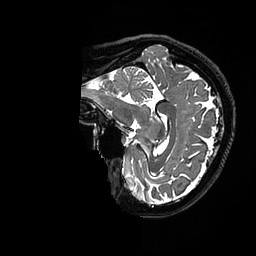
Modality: T2w
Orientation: sagittal
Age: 46
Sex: female
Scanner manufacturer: ge
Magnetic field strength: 3 T
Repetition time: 3.202 s
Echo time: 0.06575 s